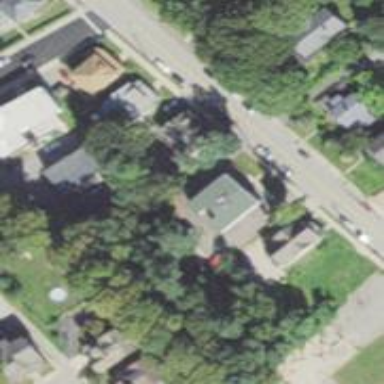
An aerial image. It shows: Residential driveway.